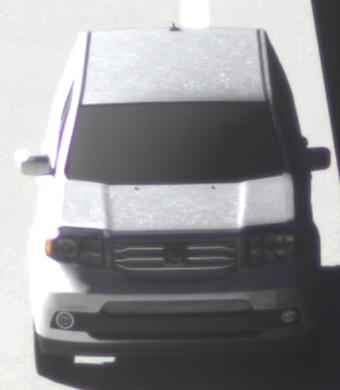
Make: Honda
Model: Pilot
Detailed model: Gen. 2 Facelift
Model produced from: 2012
Model produced until: 2015
Doors: 5
Color: white
Road condition: dry road
Daytime: midday
Contrast: high contrast